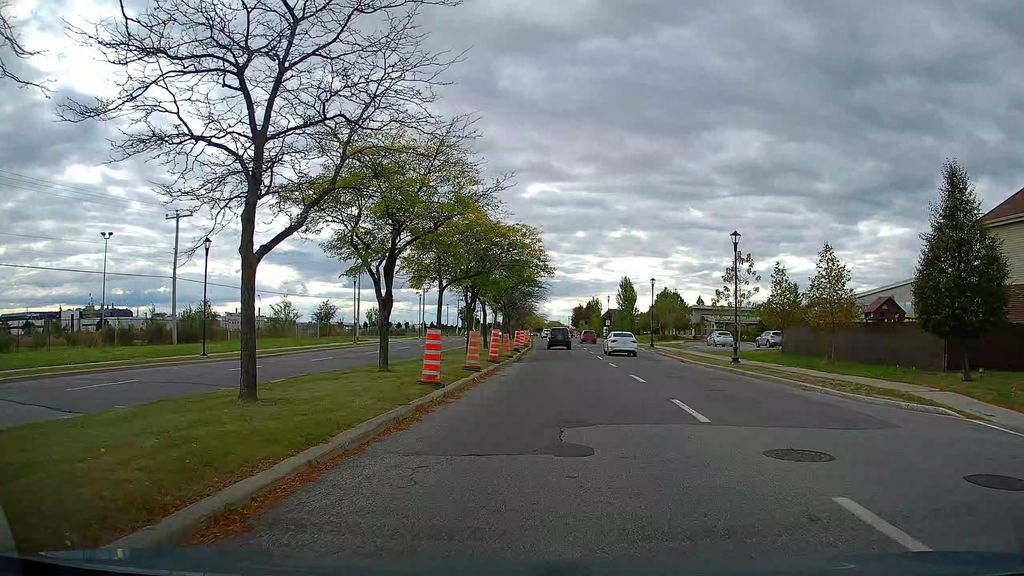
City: montreal